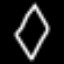
Label: diamond